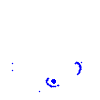
Particle: pion